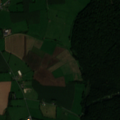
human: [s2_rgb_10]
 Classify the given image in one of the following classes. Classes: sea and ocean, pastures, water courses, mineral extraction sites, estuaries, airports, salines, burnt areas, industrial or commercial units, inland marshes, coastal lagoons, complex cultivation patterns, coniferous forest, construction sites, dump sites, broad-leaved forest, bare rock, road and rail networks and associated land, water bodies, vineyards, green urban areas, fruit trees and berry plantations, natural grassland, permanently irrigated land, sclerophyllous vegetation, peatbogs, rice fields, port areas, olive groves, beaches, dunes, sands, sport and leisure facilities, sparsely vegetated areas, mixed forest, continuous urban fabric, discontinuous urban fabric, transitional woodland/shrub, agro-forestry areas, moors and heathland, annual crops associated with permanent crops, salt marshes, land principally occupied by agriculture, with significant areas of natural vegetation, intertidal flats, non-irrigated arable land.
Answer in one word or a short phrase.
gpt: discontinuous urban fabric, non-irrigated arable land, pastures, broad-leaved forest